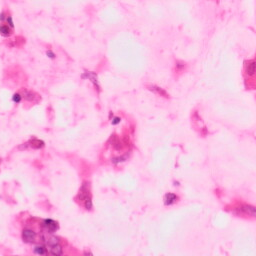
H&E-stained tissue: Colon